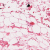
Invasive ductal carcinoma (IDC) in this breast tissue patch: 0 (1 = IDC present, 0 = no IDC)